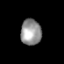
Tissue: prostate
Cell type: T cells
Senescence score: 0.2571
Nuclear area (px): 525
Mean DAPI intensity: 148.884